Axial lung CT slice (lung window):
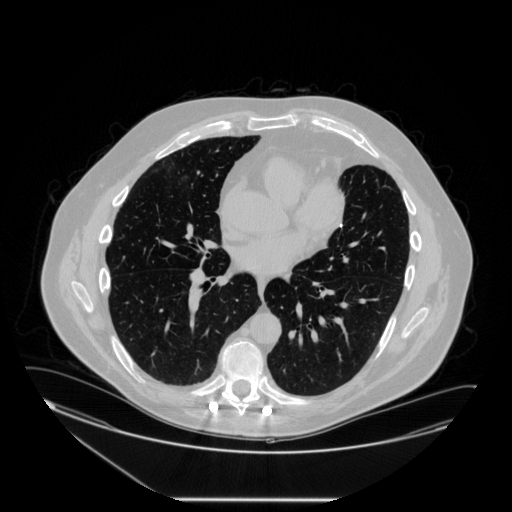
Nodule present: no